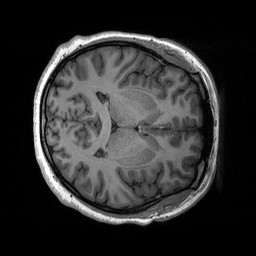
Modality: T1w
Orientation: axial
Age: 24
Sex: female
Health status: healthy
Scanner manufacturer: siemens
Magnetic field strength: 3 T
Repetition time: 2.53 s
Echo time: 0.00227 s